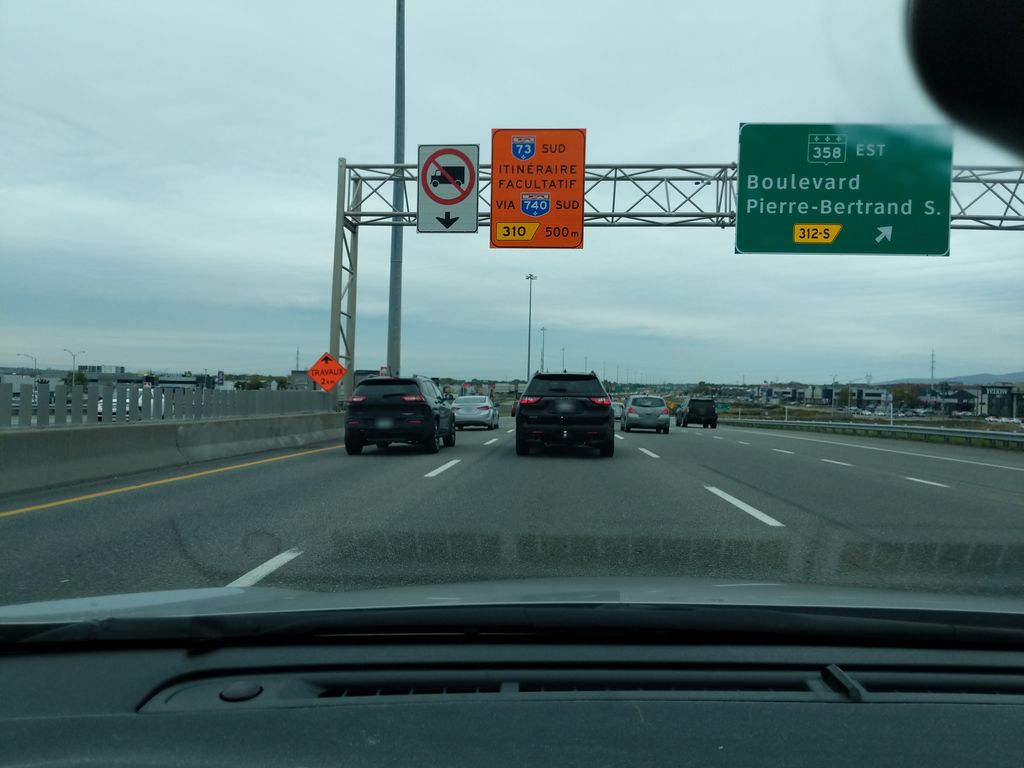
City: quebec_city